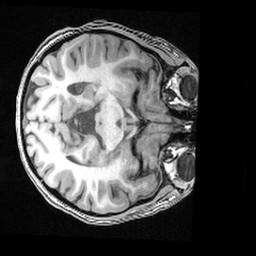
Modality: T1w
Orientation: axial
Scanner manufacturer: ge
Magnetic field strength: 3 T
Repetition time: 0.008572 s
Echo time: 0.003384 s